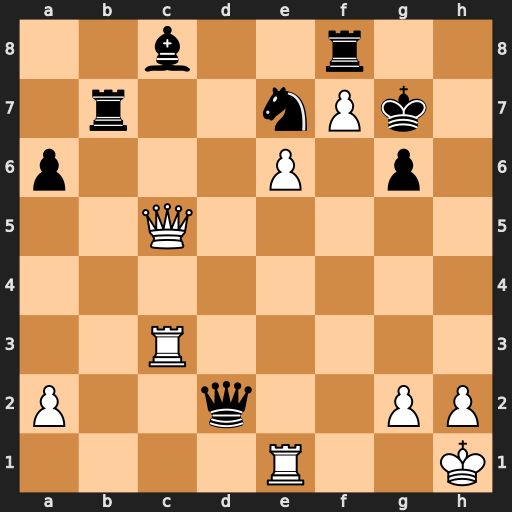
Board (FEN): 2b2r2/1r2nPk1/p3P1p1/2Q5/8/2R5/P2q2PP/4R2K
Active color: w
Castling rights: -
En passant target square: -
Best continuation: Qe5+ Kh7 Rh3+